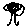
Label: tree